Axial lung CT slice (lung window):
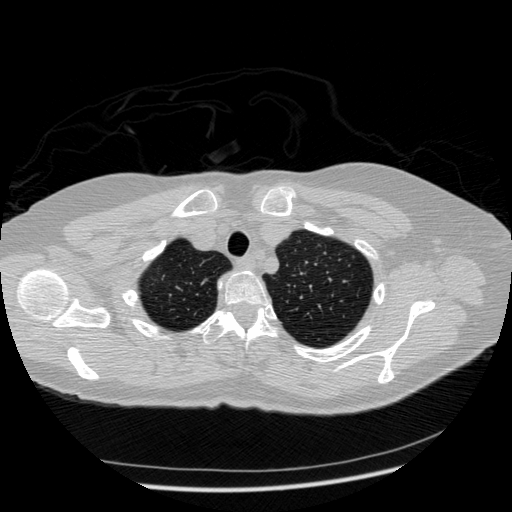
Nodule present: no